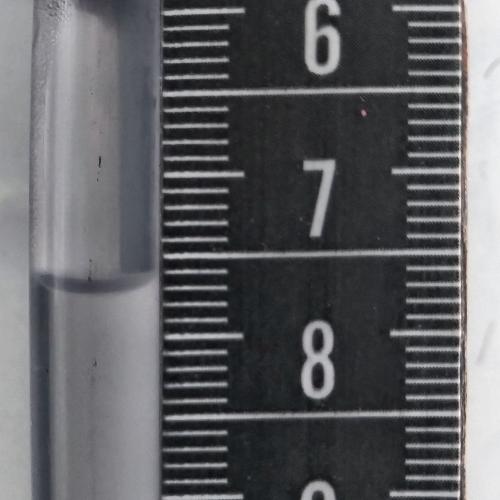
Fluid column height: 7.7 cm